Question: How can I add two 'UITextField's to a 'UIToolbar' like below?

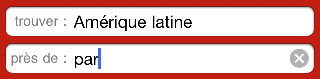
Answer: As Beer said!
Look at your picture given, I think it's not a UIToolbar with two UITextFields. If you want to use UIToolbar, you can write it without IB. The codes like following:
'''
UIToolbar *tool = [[UIToolbar alloc] initWithFrame:CGRectMake(40.0,0.0,400,180.0)];
UITextField *firstTextField = [[UITextField alloc] initWithFrame:CGRectMake(20.0, 10.0, 360.0, 60)];
firstTextField.backgroundColor = [UIColor whiteColor];
[firstTextField.layer setCornerRadius:18];
UITextField *secondTextField = [[UITextField alloc] initWithFrame:CGRectMake(20.0, 100.0, 360.0, 60)];
secondTextField.backgroundColor = [UIColor whiteColor];
[secondTextField.layer setCornerRadius:18];
secondTextField.borderStyle = UITextBorderStyleBezel;
[tool addSubview:firstTextField];
[tool addSubview:secondTextField];
[view addSubview:tool];
[tool release];
[firstTextField release];
[secondTextField release];
'''
You can change the style of the UIToolBar and UITextFields.
Good Luck!